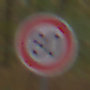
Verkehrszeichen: Geschwindigkeit80
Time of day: Midday
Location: Outdoor (Nature)
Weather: Overcast
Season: NotSpecified
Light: Natural